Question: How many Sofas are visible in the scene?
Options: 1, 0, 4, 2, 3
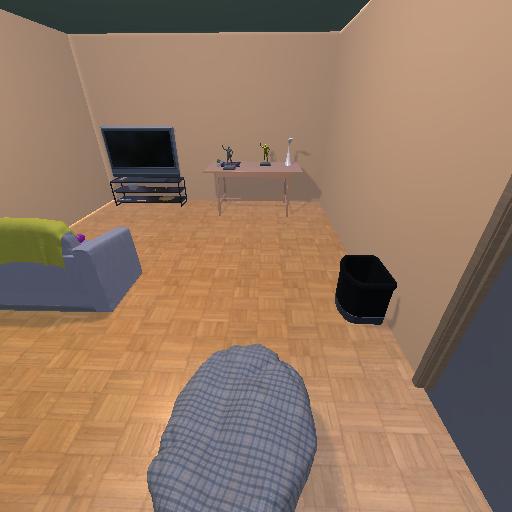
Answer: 1